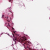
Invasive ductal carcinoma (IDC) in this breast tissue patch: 0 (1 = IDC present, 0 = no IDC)